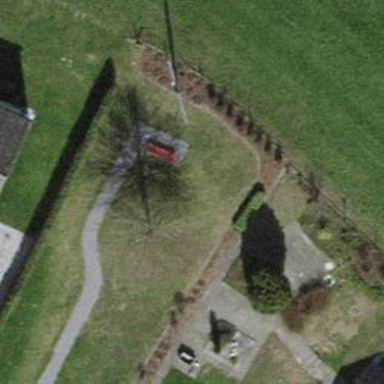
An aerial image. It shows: Bench.